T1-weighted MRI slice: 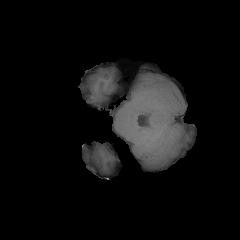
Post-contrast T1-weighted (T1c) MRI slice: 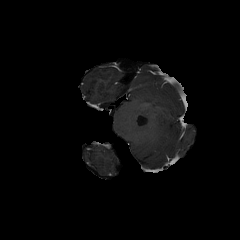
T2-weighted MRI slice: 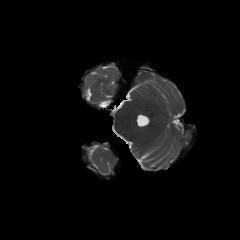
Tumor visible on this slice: no